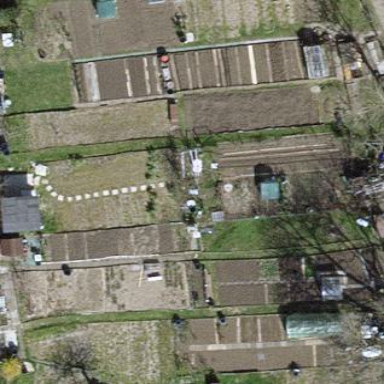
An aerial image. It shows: Area designated for allotments.